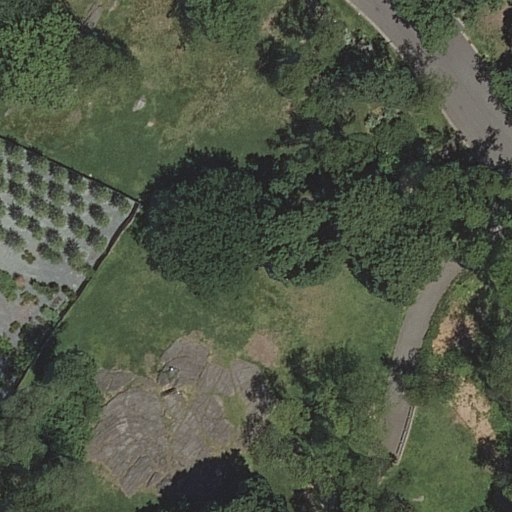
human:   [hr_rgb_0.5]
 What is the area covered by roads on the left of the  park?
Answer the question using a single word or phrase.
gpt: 0m2

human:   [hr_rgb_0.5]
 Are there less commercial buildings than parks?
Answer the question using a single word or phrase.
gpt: yes

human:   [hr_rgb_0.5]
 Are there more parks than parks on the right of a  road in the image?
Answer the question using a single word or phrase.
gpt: yes

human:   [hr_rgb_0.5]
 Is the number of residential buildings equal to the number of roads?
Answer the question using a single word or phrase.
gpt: no

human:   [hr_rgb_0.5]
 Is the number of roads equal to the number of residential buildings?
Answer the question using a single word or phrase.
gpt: no

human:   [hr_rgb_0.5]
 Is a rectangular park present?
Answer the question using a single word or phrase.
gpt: yes

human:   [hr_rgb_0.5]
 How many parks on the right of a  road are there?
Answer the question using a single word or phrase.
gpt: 0

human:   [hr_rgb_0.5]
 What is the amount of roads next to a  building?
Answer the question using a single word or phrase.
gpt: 0

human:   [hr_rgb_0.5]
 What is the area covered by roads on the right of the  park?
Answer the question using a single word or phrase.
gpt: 0m2

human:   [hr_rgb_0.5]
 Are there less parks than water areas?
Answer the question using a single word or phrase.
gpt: no

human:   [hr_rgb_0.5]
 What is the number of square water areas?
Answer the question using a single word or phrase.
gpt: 0

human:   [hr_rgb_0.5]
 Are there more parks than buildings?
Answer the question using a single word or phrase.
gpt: yes

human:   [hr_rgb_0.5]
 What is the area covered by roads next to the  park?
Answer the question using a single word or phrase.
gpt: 0m2

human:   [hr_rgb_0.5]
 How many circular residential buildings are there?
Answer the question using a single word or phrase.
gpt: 0

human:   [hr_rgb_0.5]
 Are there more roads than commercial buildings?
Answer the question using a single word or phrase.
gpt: yes

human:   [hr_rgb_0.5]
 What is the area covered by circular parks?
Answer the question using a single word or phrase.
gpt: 0m2

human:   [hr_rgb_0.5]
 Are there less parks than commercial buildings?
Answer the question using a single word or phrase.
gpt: no

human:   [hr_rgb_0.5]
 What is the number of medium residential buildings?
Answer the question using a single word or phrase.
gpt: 0

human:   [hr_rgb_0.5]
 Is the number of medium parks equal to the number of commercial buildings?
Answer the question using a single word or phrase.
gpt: yes

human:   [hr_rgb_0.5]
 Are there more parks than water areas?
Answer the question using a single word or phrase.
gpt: yes

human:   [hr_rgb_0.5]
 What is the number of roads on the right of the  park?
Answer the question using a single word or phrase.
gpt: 5

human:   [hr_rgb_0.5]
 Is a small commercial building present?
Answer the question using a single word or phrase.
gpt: no

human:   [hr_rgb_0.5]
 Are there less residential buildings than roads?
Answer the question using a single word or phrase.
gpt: yes

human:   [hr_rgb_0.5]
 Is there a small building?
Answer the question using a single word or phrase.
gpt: no

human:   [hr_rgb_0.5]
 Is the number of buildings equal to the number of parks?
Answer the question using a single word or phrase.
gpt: no

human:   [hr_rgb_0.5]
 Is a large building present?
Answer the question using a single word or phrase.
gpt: no

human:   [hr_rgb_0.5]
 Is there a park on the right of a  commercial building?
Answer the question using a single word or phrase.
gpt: no

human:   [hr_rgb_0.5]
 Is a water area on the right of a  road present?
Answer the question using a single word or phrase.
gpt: no

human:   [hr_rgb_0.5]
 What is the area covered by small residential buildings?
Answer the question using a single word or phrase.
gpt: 0m2

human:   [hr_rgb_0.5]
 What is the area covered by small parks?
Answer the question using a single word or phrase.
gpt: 0m2

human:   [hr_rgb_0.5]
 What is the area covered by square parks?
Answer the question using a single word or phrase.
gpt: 0m2

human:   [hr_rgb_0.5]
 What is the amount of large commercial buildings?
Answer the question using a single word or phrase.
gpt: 0

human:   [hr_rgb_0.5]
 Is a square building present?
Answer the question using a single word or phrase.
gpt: no

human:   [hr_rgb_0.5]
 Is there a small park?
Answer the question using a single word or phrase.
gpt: no

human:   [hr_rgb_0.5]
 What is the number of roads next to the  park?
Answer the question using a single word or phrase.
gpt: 5

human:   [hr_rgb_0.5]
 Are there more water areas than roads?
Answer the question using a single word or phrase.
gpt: no